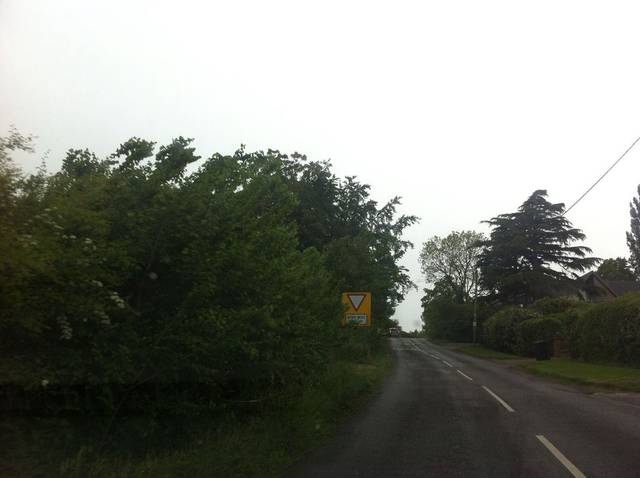
Region: United Kingdom
Coordinates: 52.265, -0.7176